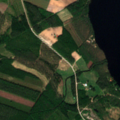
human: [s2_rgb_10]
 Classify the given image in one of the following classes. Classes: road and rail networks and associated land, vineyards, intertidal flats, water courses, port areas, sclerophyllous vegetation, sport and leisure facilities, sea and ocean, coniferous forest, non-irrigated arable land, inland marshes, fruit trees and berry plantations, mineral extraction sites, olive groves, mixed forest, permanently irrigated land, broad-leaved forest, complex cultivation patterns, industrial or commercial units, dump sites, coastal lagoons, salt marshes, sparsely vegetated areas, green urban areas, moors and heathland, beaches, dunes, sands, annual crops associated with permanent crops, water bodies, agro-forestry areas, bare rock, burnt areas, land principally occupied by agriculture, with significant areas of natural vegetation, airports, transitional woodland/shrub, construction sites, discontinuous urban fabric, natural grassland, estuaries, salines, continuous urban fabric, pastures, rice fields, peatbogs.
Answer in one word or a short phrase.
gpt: coniferous forest, mixed forest, water bodies